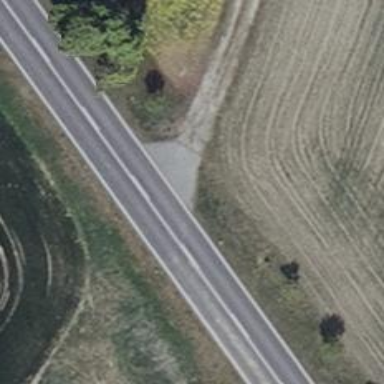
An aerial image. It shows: Track road with grade4 tracktype.